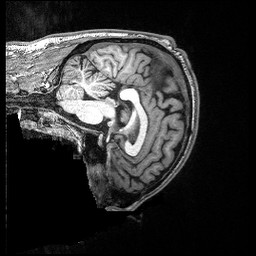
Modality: T1w
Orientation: sagittal
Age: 40
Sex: male
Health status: ill
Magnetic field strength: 3 T
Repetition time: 2.53 s
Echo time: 0.00331 s